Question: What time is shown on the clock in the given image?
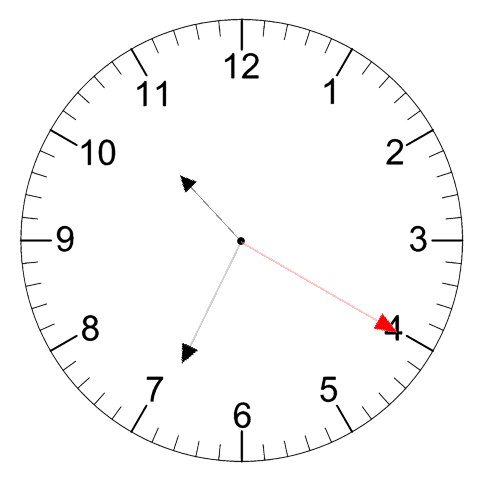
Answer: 10:34:20